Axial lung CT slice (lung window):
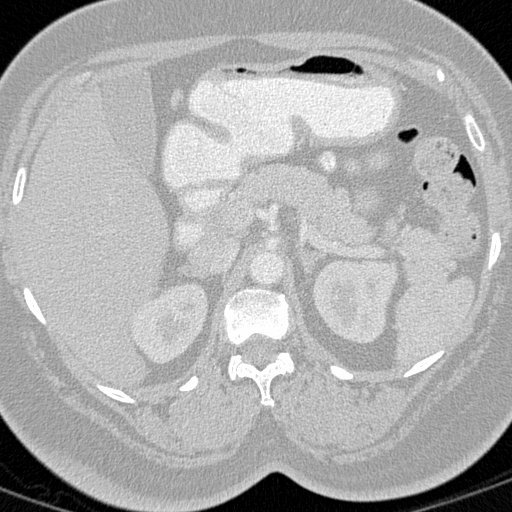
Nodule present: no